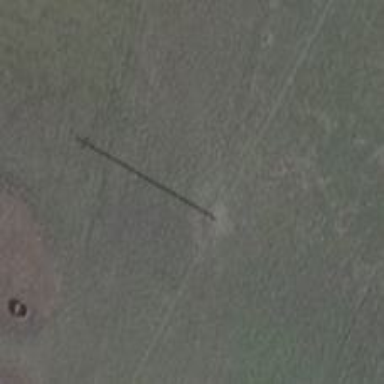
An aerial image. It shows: Power pole.